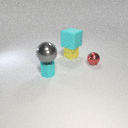
small cyan metal cylinder in front of small yellow rubber cube